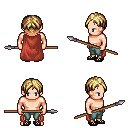
a pixel art fantasy rpg character, male body template, human, light skin, maroon cape, teal pants, blonde parted hairstyle, ghillies, spear, four views (front, back, left, right), 2x2 character sprite sheet, small pixel art, hard edges, no anti-aliasing